Field crop: tomato
Growth stage: 2
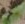
Species: solanum